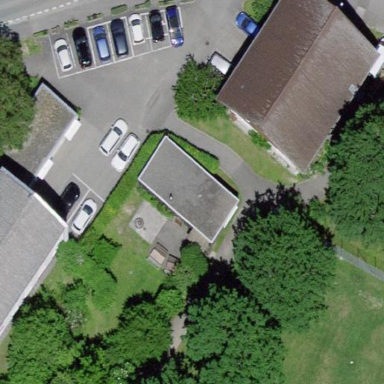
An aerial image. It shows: Building with flat roof.